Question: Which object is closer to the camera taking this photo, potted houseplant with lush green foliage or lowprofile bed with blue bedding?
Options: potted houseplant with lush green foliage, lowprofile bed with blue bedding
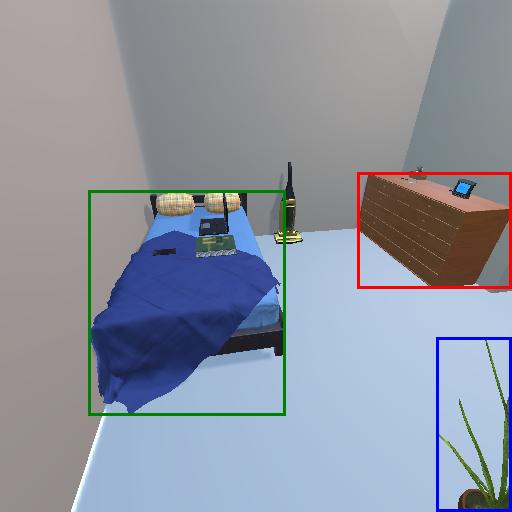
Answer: potted houseplant with lush green foliage